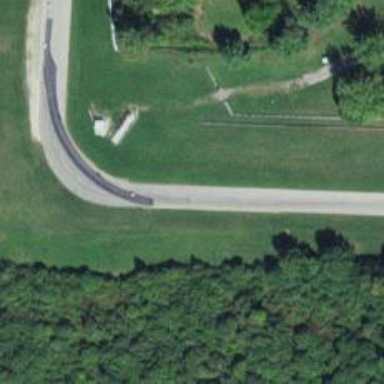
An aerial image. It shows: Raceway road.